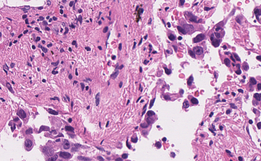
Tumor epithelial tissue: yes
Tumor-associated stroma tissue: yes
Normal tissue: no